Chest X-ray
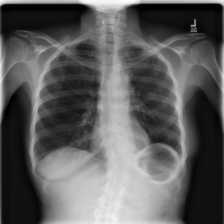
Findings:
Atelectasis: negative
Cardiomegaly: negative
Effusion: negative
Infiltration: negative
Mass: negative
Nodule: negative
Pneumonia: negative
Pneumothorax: negative
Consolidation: negative
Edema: negative
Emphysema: negative
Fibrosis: negative
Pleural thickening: negative
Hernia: negative